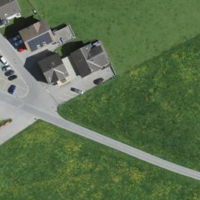
EUNIS habitat code: 24
Species observed at this site:
Campanula glomerata